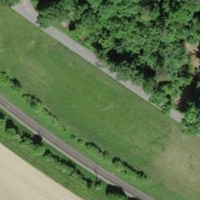
EUNIS habitat code: 52
Species observed at this site:
Melittis melissophyllum